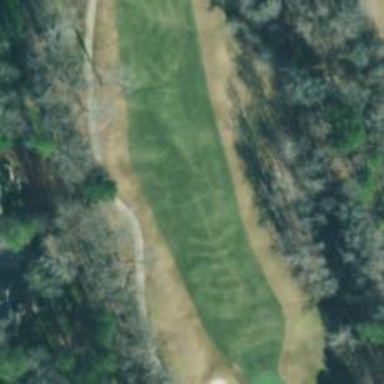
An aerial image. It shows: View of golf hole.